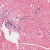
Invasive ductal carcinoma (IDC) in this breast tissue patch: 0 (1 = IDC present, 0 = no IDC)